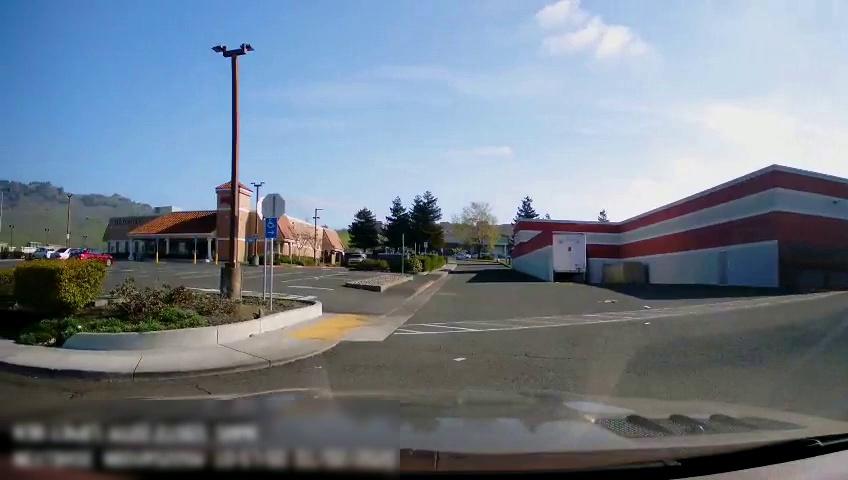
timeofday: Day
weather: Sunny
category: Drivable Space
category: Vehicles | Car
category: Vehicles | Car
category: Vehicles | Car
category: Vehicles | SUV
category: Traffic | Signs